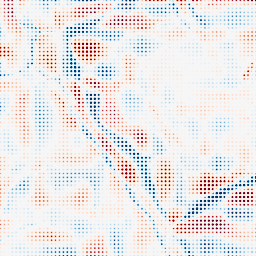
Category: wavelet
Decomposition family: wavelet_dwt
Decomposition parameters: wavelet: db4
level: 5
Upsampling method: sinc_blackman
Upsampling parameters: scale: 8
kernel_size: 4
Upsampling scale: 8